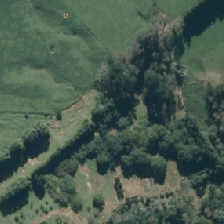
Land cover: deciduous_hardwood